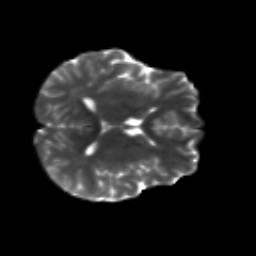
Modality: T2w
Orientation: axial
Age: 29
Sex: female
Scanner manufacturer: siemens
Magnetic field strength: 3 T
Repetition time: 8.8 s
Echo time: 0.085 s